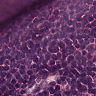
Metastatic tissue present: no